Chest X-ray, AP view. Patient: 61 years old, sex F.
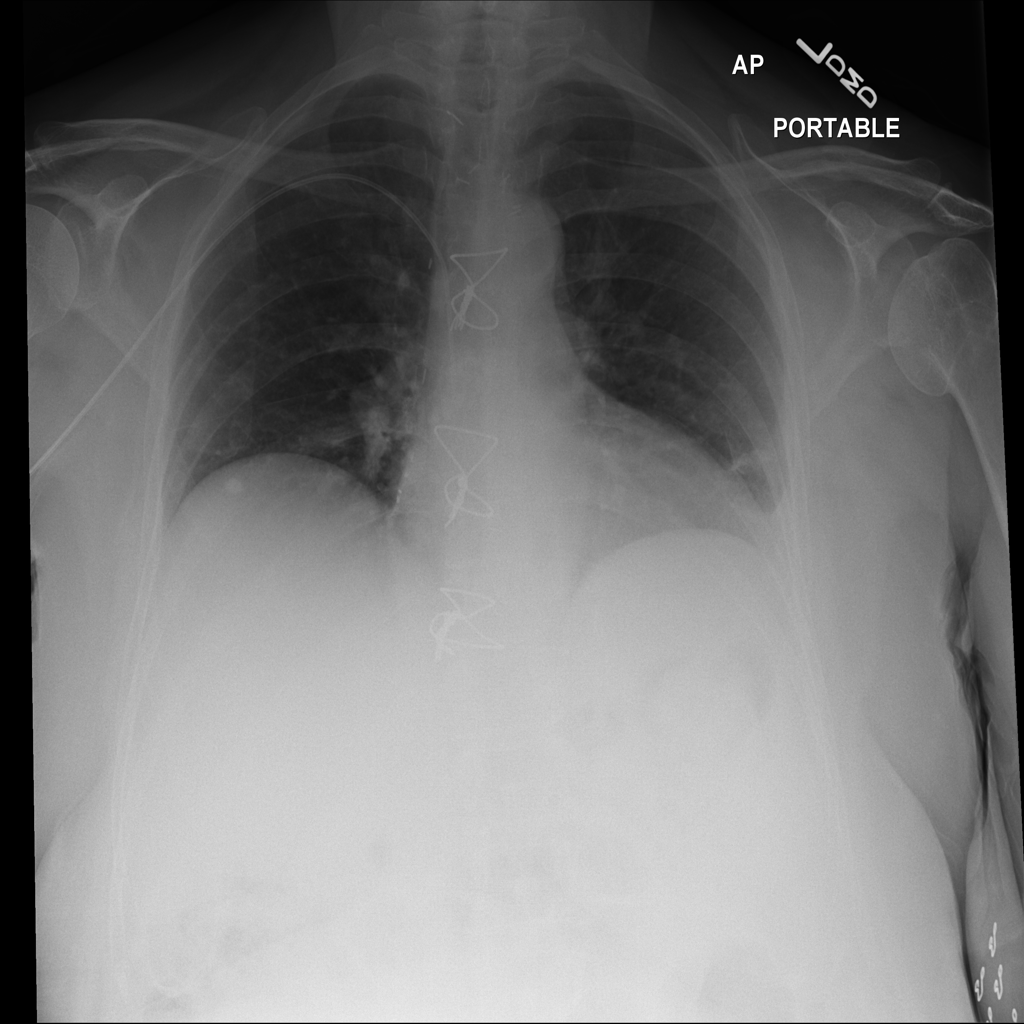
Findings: Atelectasis